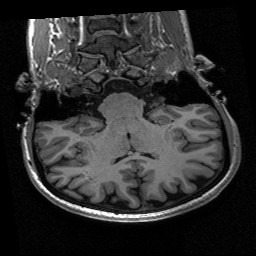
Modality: T1w
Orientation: sagittal
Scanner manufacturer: siemens
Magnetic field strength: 3 T
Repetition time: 2.53 s
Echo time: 0.00267 s